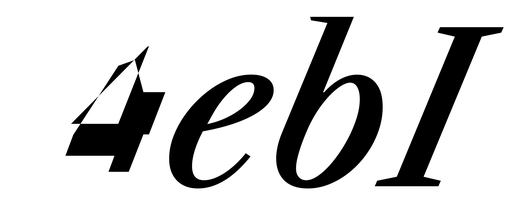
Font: LibreCaslonText-Italic_Medium_Italic